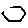
Label: hexagon